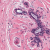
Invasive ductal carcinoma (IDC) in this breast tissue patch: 0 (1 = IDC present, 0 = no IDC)